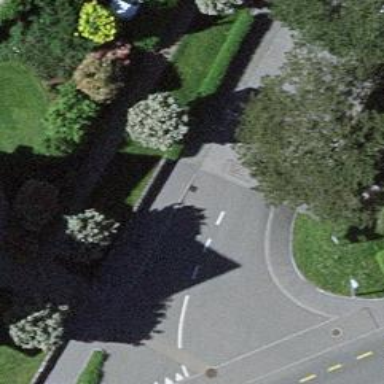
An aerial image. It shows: Hedge acting as barrier.